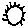
Label: sun